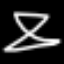
Label: hourglass